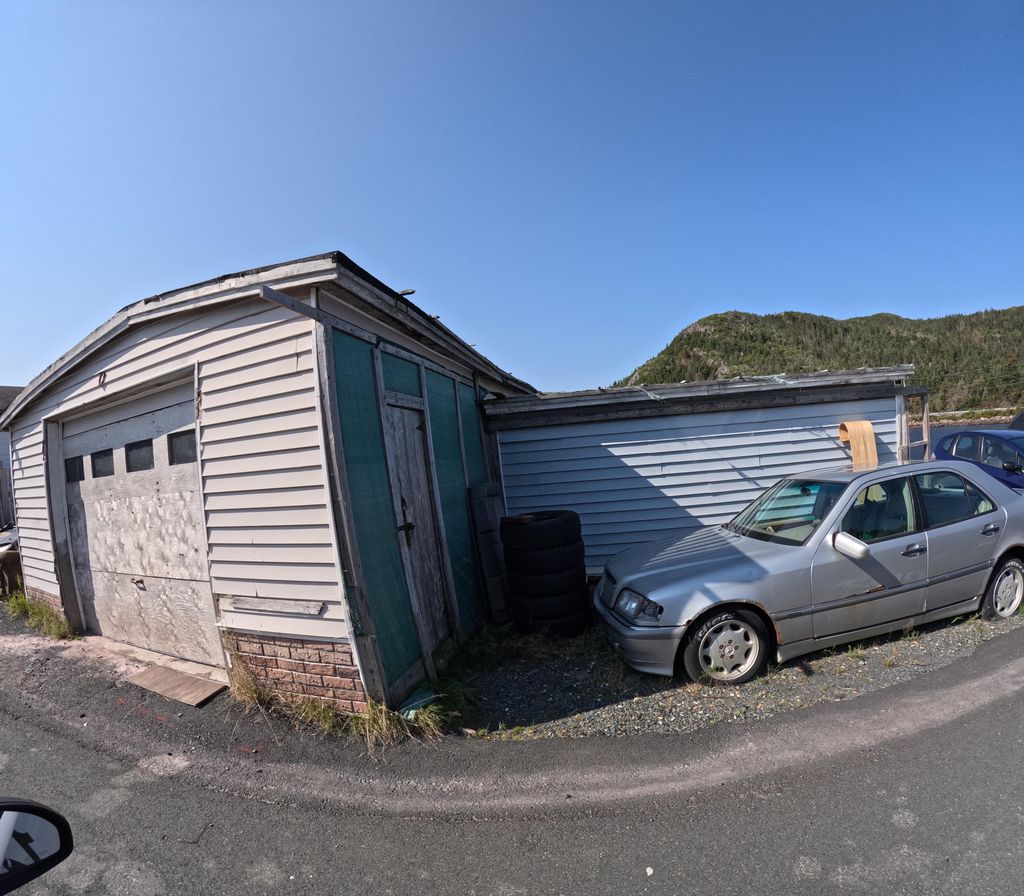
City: st_johns